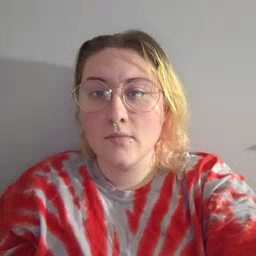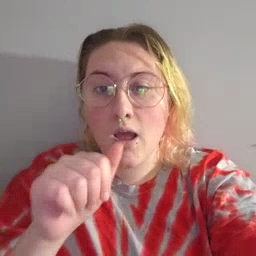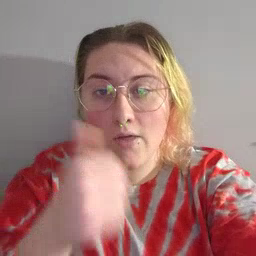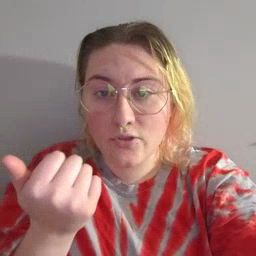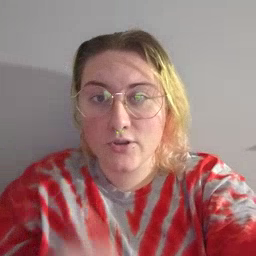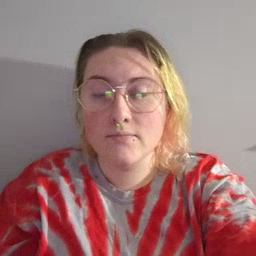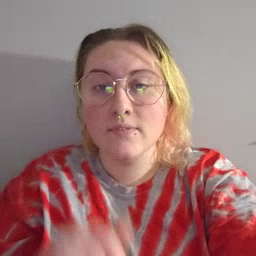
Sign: another